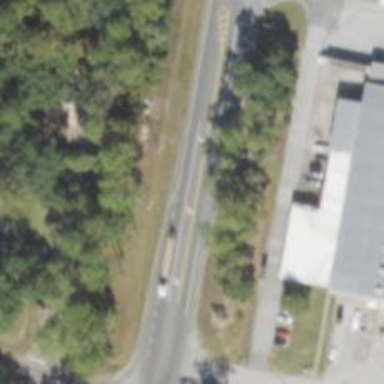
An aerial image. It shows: Primary road with asphalt surface.